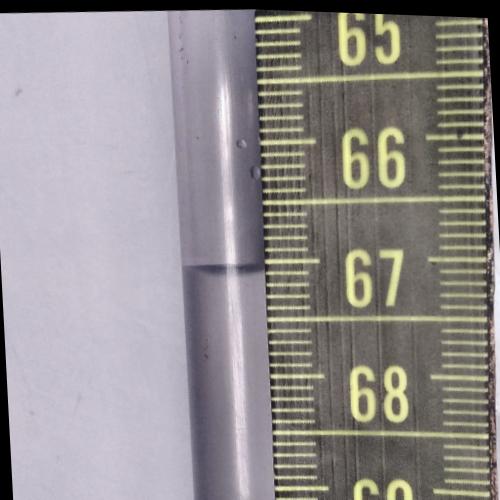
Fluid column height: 67.1 cm